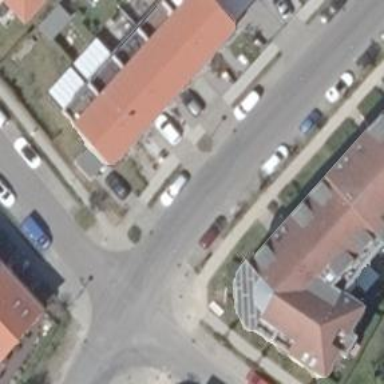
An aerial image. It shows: Residential road with asphalt surface and sidewalks on both sides. There is parallel parking along the street side.